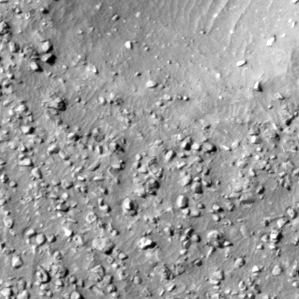
Label: non_frost